Current action and preconditions to check: path_clear

Your task: For each precondition in the list above, predict whether it will hold at this action.

Consider the current scene as observed from the mobile robot's camera, and analyze the predicted future states of all dynamic agents (e.g., people, animals, vehicles, or any moving entities) within the NEXT SECOND.

IMPORTANT: Only answer "very likely" if you are absolutely certain—based on strong, clear evidence—that a dynamic agent will violate the precondition in the predicted future state. Do NOT answer "very likely" for unlikely, ambiguous, or low-probability risks.

Ask yourself for each precondition: Is there a high probability, with clear and convincing evidence, that the predicted future states of any dynamic agent will interfere with the predicted future state of the currently executing action within the NEXT SECOND, causing that precondition to fail?

Assess the risk level based on these predictions. Use "likely" or "very likely" if motions create a clear risk of interference.

Use "neutral" or "improbable" if agents are nearby but their predicted paths are clearly diverging or non-conflicting.

Failure Risk Categories: "very improbable", "improbable", "neutral", "likely", "very likely"

Answer Format: Output ONLY the probability_of_failure value from these categories: "very improbable", "improbable", "neutral", "likely", "very likely"

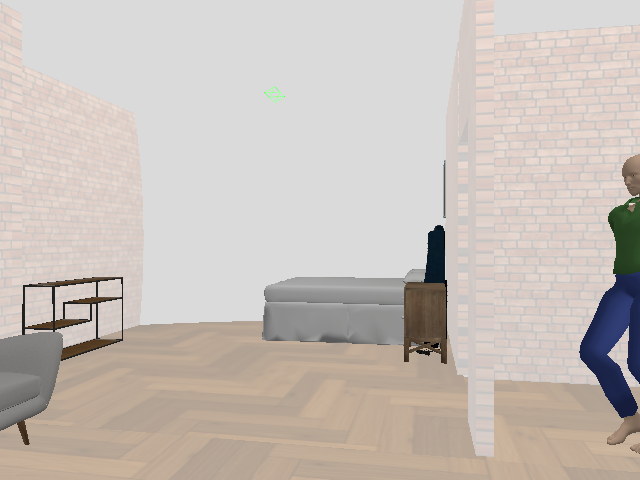

Answer: neutral